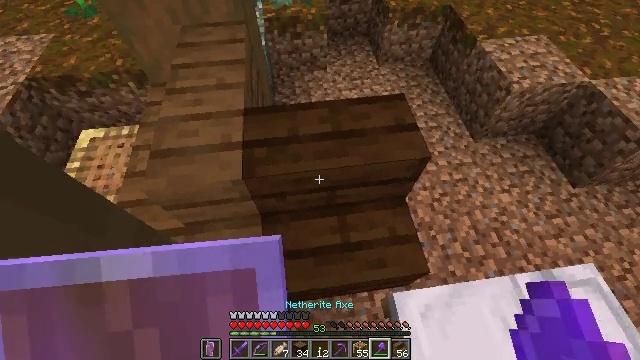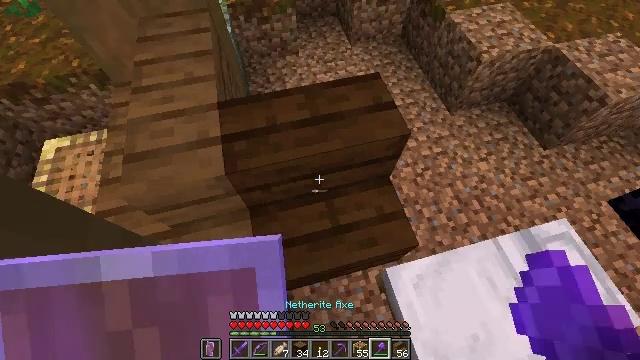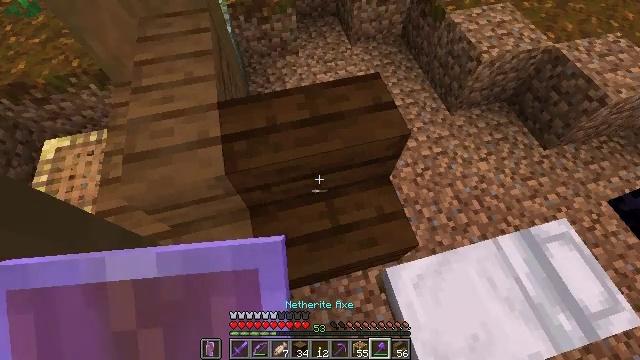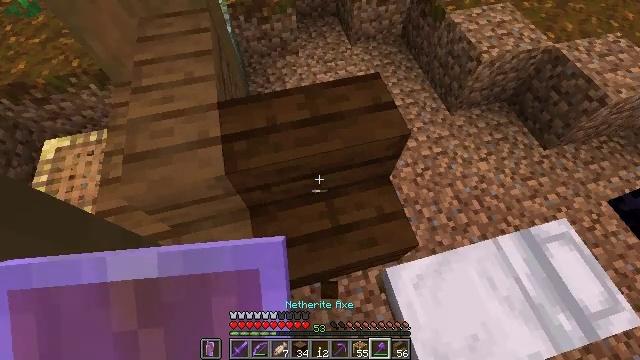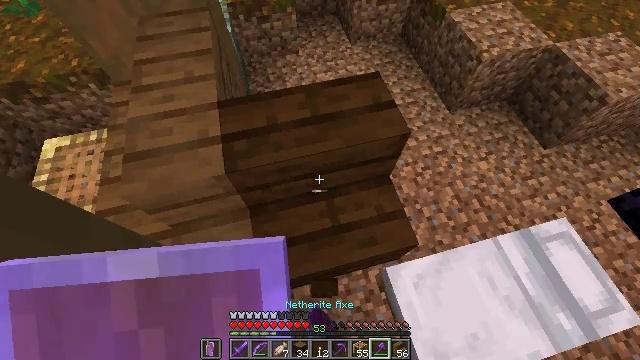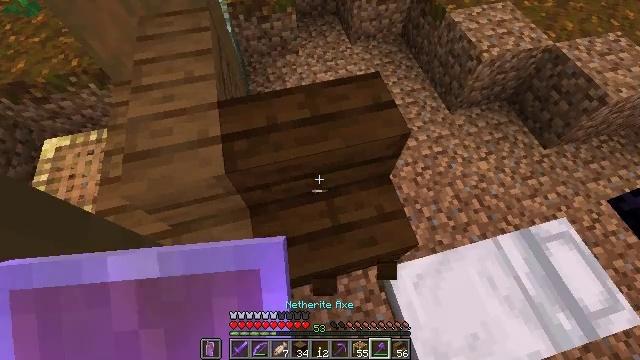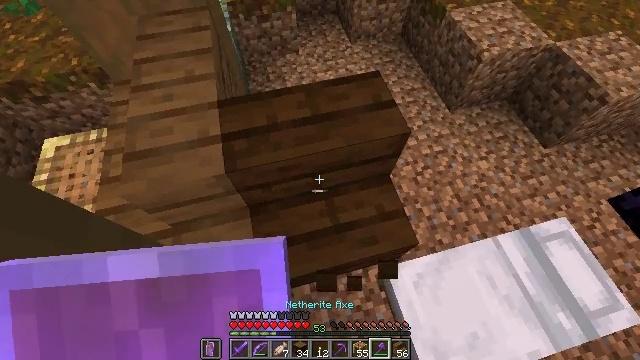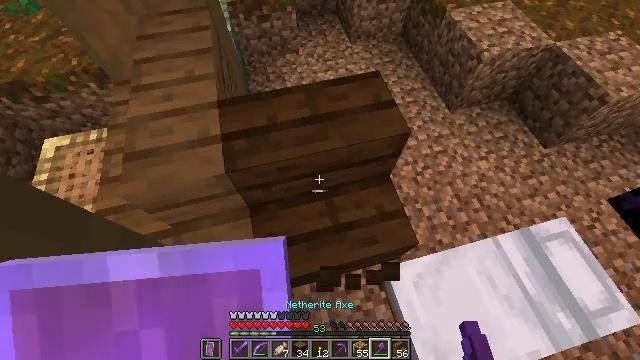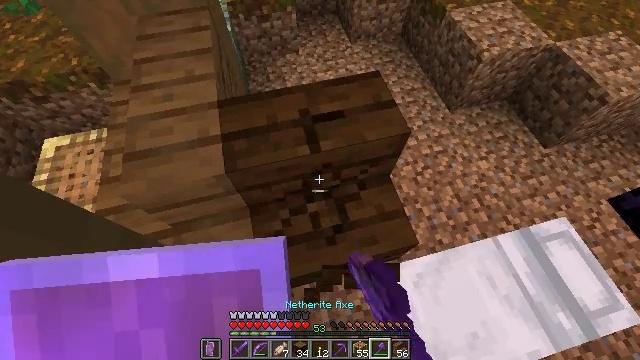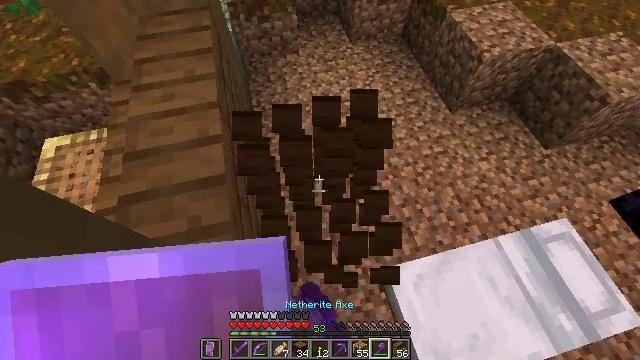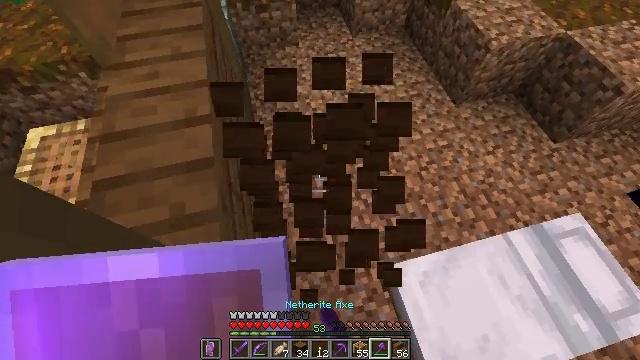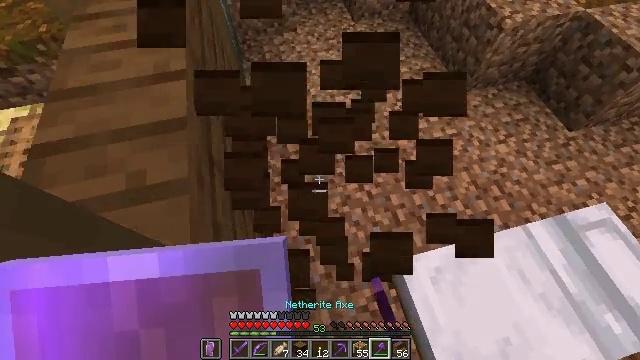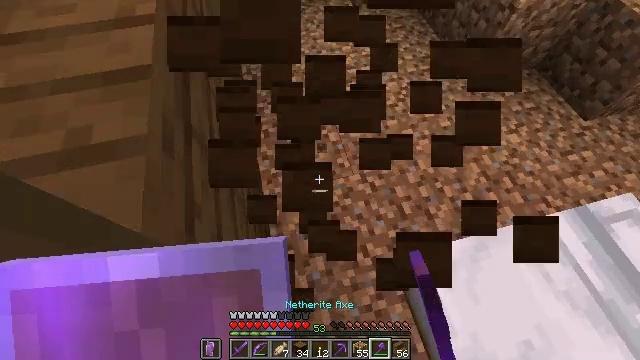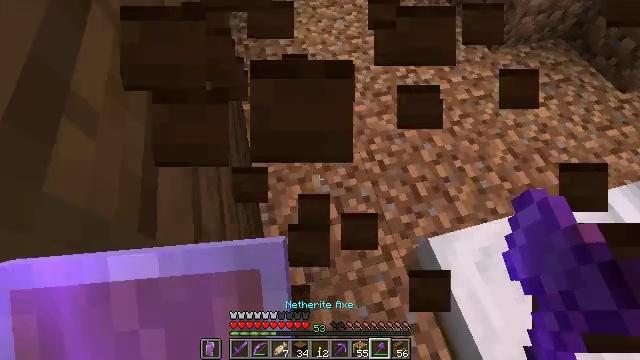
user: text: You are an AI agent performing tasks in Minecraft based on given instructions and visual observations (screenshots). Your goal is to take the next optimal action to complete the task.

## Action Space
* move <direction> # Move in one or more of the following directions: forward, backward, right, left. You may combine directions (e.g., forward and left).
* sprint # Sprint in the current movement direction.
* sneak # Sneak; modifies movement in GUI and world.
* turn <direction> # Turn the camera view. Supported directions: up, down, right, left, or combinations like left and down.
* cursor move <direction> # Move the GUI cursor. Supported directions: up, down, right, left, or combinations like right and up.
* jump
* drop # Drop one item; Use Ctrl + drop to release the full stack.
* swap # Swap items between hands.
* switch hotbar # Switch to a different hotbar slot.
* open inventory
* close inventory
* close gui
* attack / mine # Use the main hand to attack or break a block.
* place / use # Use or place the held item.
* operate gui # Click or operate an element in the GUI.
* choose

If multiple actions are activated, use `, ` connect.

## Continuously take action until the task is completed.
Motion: motion action
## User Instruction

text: Break the dark oak stairs to collect them.
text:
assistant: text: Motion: turn right and down
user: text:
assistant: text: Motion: no_op
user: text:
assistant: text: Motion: attack / mine
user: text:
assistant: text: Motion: attack / mine
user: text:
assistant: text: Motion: attack / mine
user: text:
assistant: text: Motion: attack / mine
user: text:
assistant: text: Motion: attack / mine
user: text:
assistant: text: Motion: attack / mine
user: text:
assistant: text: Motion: attack / mine
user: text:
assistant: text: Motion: attack / mine
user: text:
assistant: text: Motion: no_op
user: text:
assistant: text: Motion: no_op
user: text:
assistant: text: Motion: no_op
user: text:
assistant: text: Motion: no_op